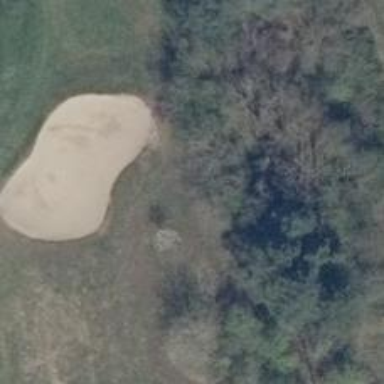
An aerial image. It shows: Bunker on golf course.